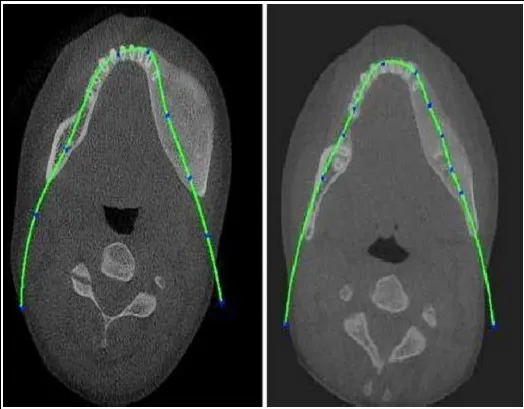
Dental CT showed diffuse increase through out of the lesion of mandible.
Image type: radiology (ct)